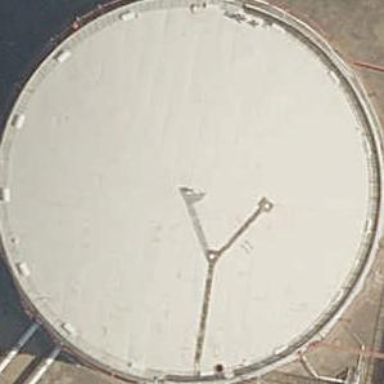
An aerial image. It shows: Building with storage tank.